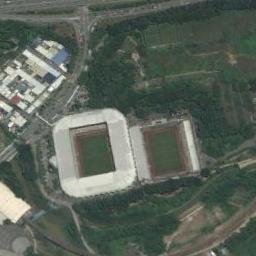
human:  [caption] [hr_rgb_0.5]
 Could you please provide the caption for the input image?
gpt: The square gymnasium is on the lawn, Next to the residential area .

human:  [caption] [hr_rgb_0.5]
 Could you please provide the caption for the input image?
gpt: There are many trees around the stadium .

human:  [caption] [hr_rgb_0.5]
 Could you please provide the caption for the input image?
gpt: The stadium's roof has wavy white signs .

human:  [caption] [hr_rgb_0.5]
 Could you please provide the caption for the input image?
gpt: The stadium is on the grass next to some buildings and trees .

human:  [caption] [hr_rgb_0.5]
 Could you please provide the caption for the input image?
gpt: There are many green trees around the stadium .